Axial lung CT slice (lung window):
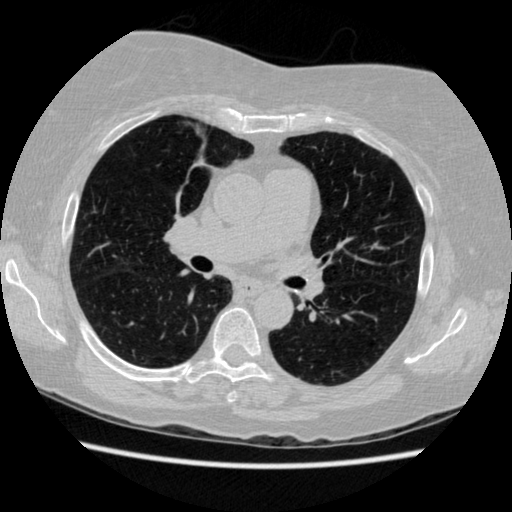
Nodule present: no